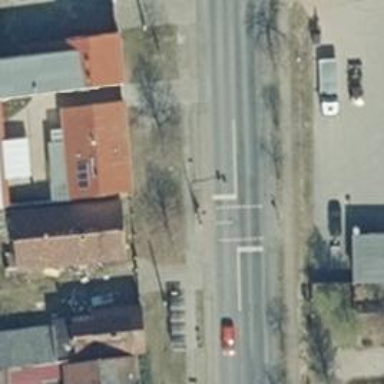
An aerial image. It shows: Traffic signals at road crossing.